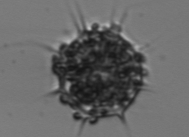
Label: Dictyocha